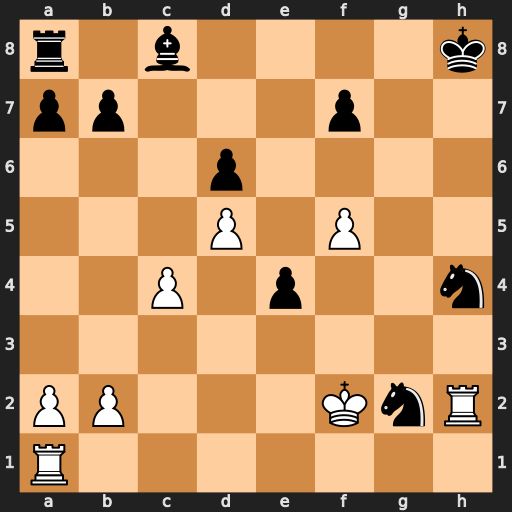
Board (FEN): r1b4k/pp3p2/3p4/3P1P2/2P1p2n/8/PP3KnR/R7
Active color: w
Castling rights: -
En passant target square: -
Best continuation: Rg1 Kg7 Rxh4